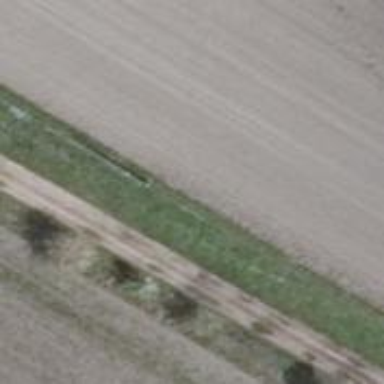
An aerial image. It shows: Power pole.